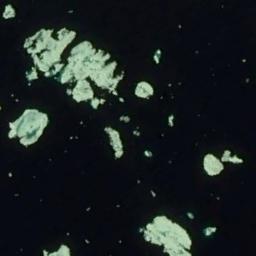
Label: sea_ice